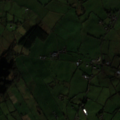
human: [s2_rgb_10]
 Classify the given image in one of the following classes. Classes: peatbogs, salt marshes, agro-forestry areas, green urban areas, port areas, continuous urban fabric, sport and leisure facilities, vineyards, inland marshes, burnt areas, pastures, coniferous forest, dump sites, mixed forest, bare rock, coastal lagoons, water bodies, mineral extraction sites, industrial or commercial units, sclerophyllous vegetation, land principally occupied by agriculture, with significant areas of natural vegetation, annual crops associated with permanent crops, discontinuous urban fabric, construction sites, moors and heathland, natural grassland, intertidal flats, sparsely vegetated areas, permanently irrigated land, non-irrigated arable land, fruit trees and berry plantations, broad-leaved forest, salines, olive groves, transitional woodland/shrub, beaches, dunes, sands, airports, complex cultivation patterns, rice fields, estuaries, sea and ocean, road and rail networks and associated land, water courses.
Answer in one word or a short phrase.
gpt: pastures, land principally occupied by agriculture, with significant areas of natural vegetation, water bodies